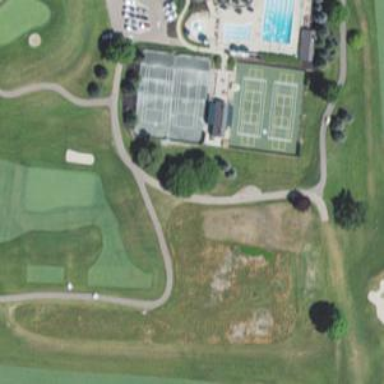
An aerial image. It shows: Area with grass used as rough in golf course.